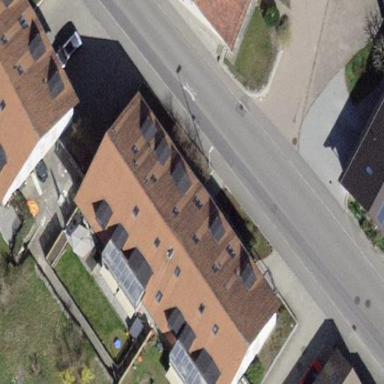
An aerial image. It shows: Gabled roof adorns the apartments building.